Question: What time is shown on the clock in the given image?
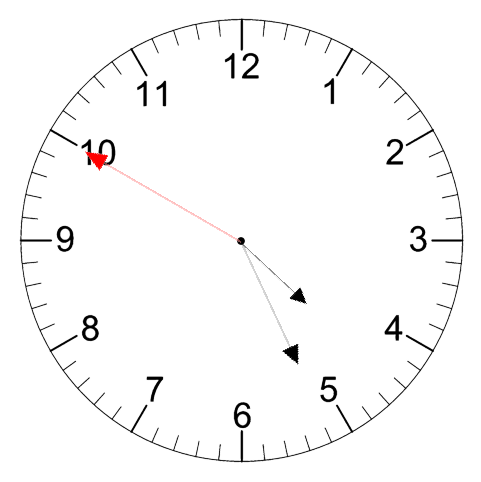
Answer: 04:25:50